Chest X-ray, PA view. Patient: 17 years old, sex F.
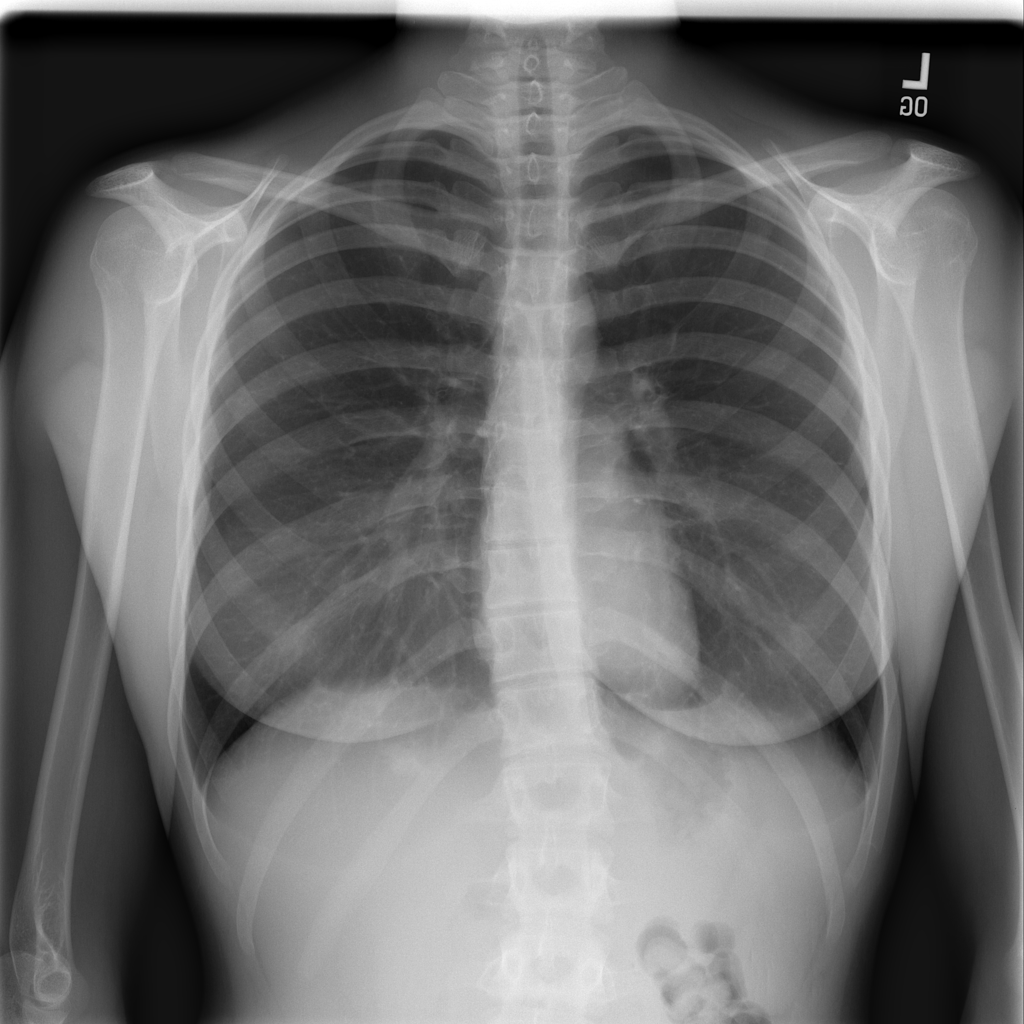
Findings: No Finding